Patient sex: M
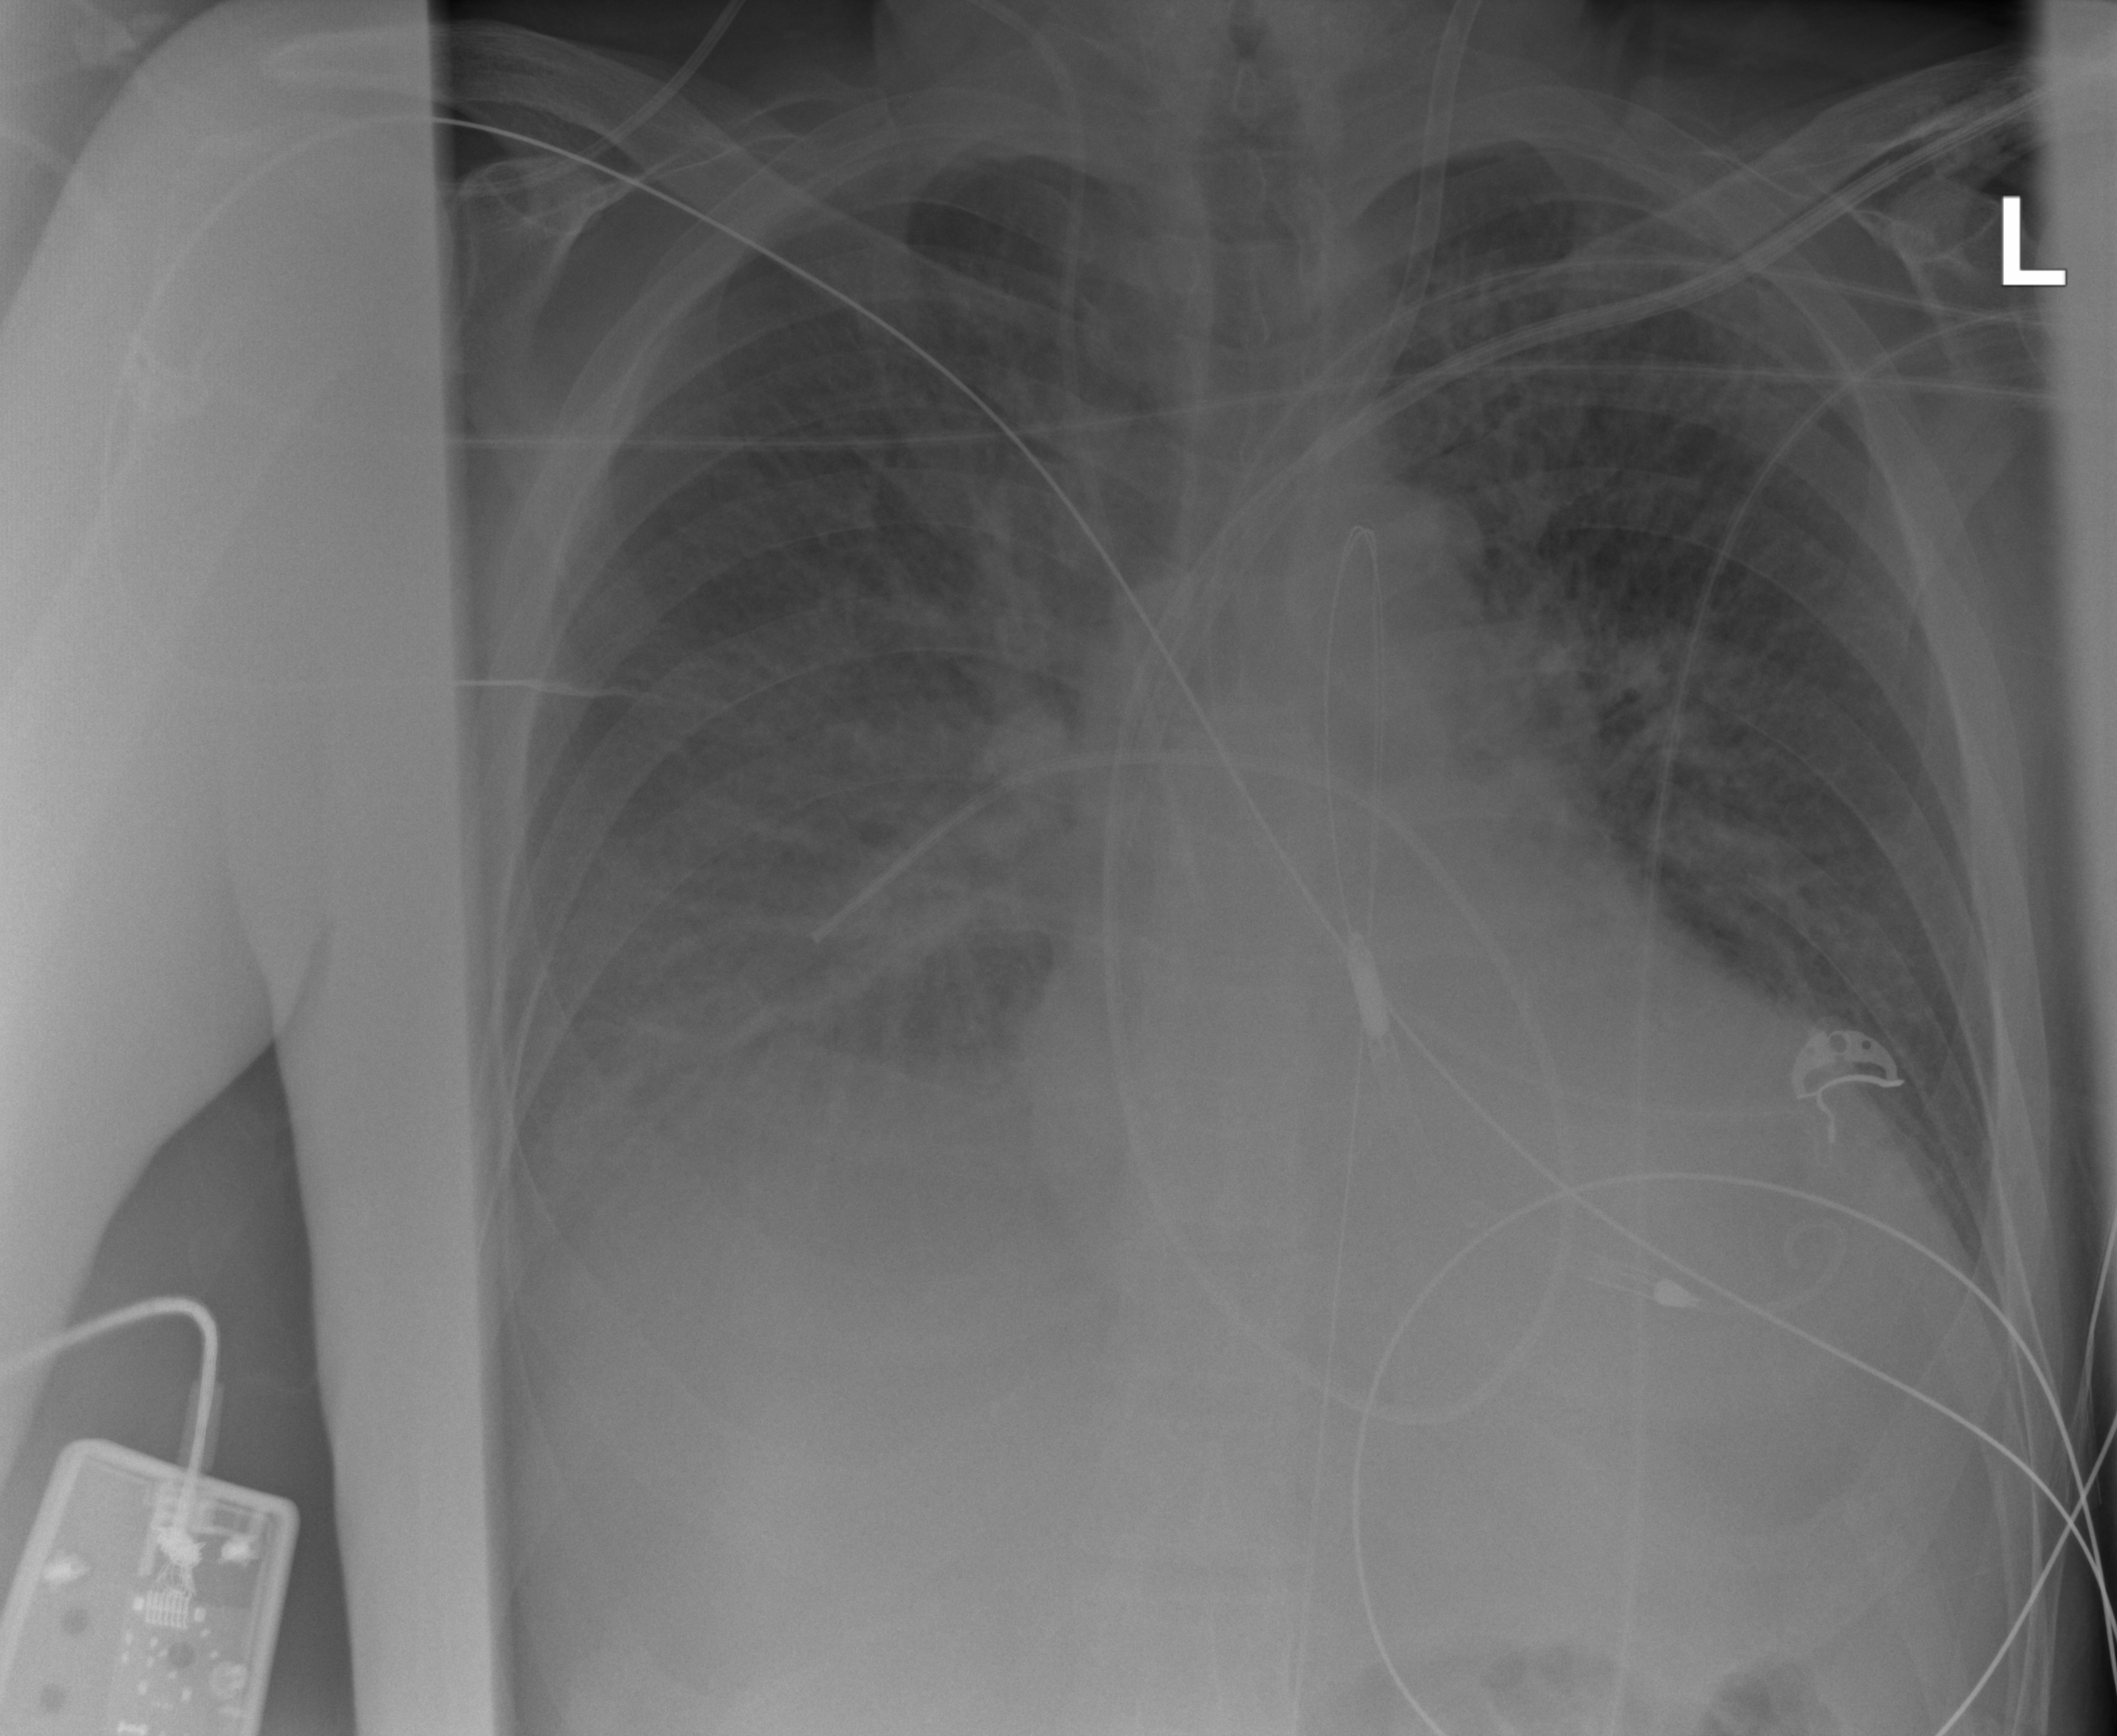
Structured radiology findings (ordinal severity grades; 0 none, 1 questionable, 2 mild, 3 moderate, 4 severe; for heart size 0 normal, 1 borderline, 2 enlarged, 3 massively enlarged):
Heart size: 2
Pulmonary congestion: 3
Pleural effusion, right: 3
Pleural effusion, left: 0
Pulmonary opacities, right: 2
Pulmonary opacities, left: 2
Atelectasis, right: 2
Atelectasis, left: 2